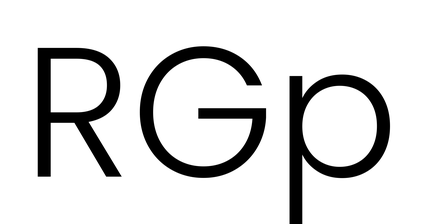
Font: Poppins-Light